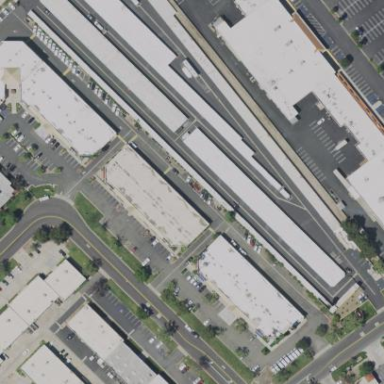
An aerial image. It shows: Warehouse with flat roof.